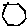
Label: hexagon